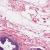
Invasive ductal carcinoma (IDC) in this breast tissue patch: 0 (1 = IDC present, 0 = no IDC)